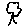
Label: tree